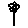
Label: flower